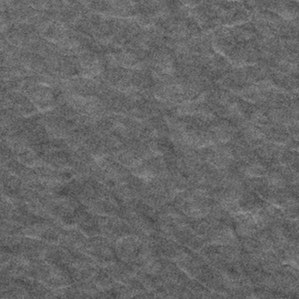
Label: frost